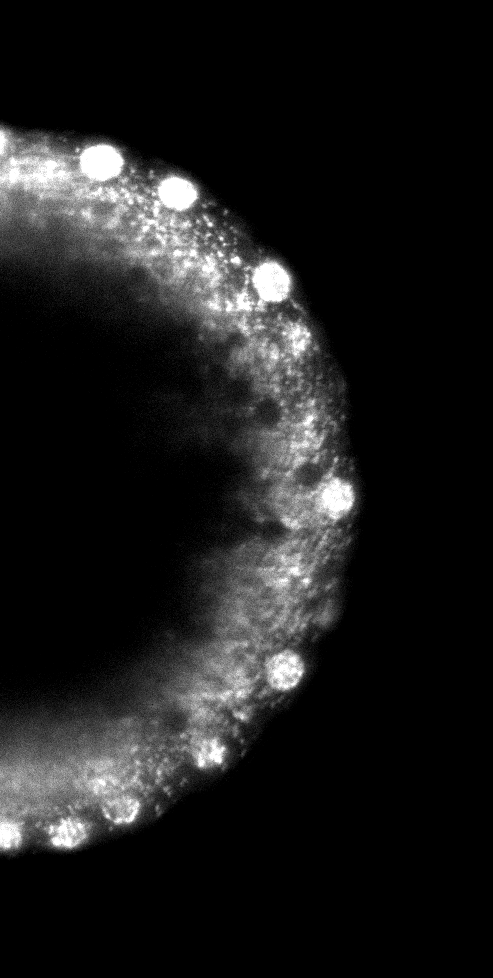
Sample: Drosophila_2
Volume: 200 slices, 978x493 pixels
Nuclei in middle slice: 16